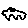
Label: car